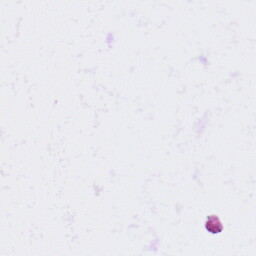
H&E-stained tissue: Lung